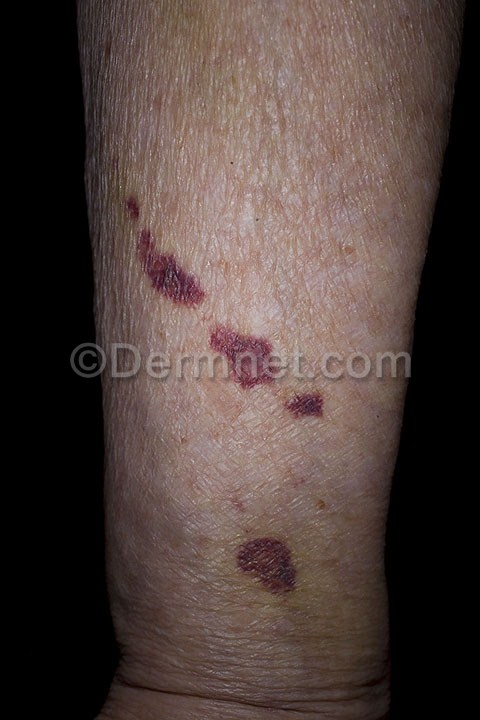
Disease: Light Diseases and Disorders of Pigmentation